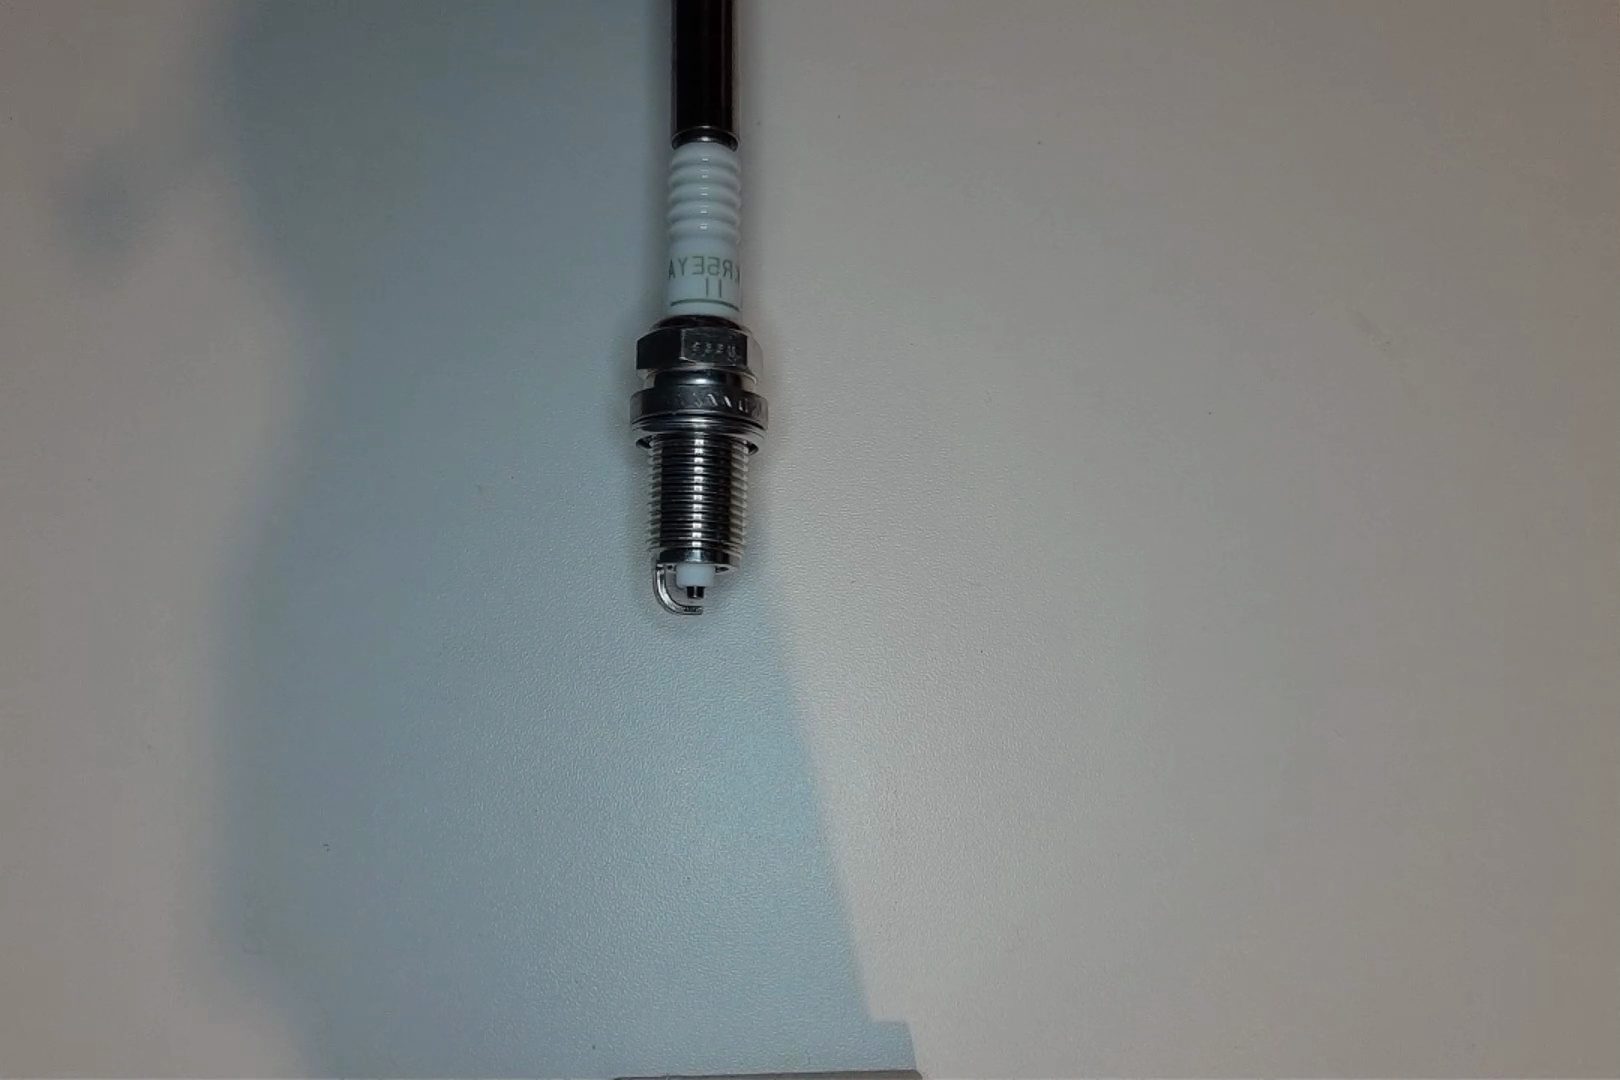
Label: no anomaly